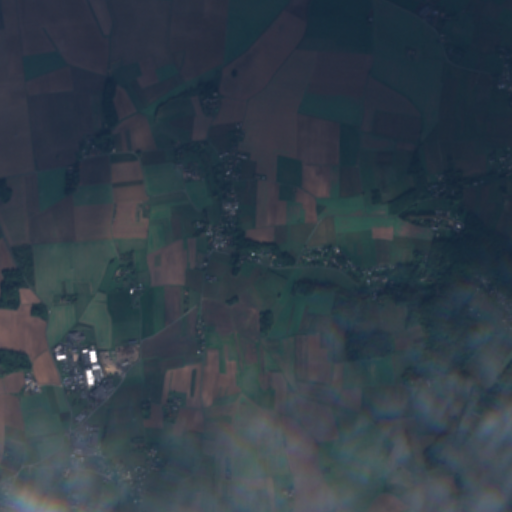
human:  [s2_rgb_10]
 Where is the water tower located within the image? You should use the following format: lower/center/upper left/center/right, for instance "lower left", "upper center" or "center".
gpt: The water tower is located in the center of the image.
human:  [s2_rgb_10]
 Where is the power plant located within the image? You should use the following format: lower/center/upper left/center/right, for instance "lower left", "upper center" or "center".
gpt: There is no power plant in the image.